【题型】选择题　【知识点】解析几何　【难度】medium
在平面直角坐标系$xOy$中，记动点$P$为$(x_0,y_0)(x_0\geq0,y_0\geq0)$，若点$P$\\
在直线$x+y=4$上，则$x_0+\sqrt{x_0^2+y_0^2}$的最小值为（ ）

\vspace{1em}
\noindent \hspace{2em}A. $2$ \hspace{4em} B. $4$ \hspace{4em} C. $6$ \hspace{4em} D. $8$
【解答】
\noindent 【答案】B\\
\noindent 【分析】过点$O$作点$O$关于直线$x+y=4$的对称点$C$，则$x_0+\sqrt{x_0^2+y_0^2}$的最小值即为$C$到$y$轴的距离，故可\\
求得最小值.\\
\noindent 【详解】如图，过点$O$作点$O$关于直线$x+y=4$的对称点$C$，则$|PO|=|PC|$.

\vspace{1em}
\noindent 设$C(x_1,y_1)$，则有
\[
\begin{cases}
\dfrac{y_1}{x_1}\times(-1)=-1 \\
\dfrac{x_1}{2}+\dfrac{y_1}{2}=4
\end{cases}
\]
，解得
\[
\begin{cases}
x_1=4 \\
y_1=4
\end{cases}
\]
，所以$C(4,4)$.\\
\noindent 设第一象限内的点$P(x_0,y_0)$，则$|PO|=\sqrt{x_0^2+y_0^2}$，所以$\sqrt{x_0^2+y_0^2}=|PO|=|PC|$，\\
\noindent 而$x_0>0$，$y_0>0$，所以点$P$到$y$轴的距离为$x_0$，\\
\noindent 所以$x_0+\sqrt{x_0^2+y_0^2}$可视为线段$x+y=4$上的点$P(x_0,y_0)$到$y$轴的距离和到$C(4,4)$的距离之和.\\
\noindent 过$P$作$PD\perp y$轴，显然有$|PD|+|PC|\geq|CD|$，\\
\noindent 当且仅当$C,P,D$三点共线时，和有最小值.\\
\noindent 过点$C$作$CH\perp y$轴，则$|CH|$即为$|CD|$的最小值，此时$P$与$H$重合.\\
\noindent 又$|CH|=4$，所以$x_0+\sqrt{x_0^2+y_0^2}$的最小值为$4$.\\
\noindent 故选：B.
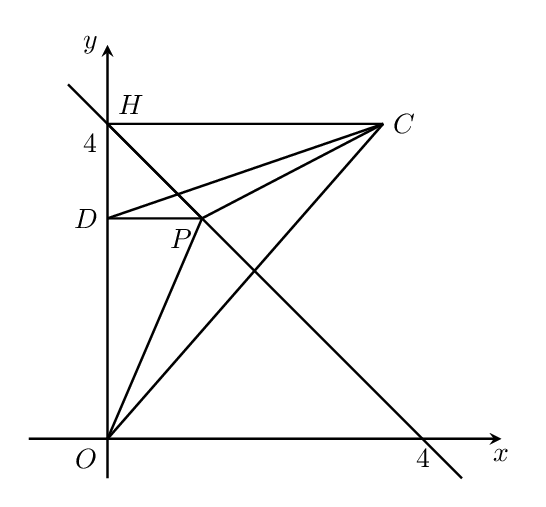